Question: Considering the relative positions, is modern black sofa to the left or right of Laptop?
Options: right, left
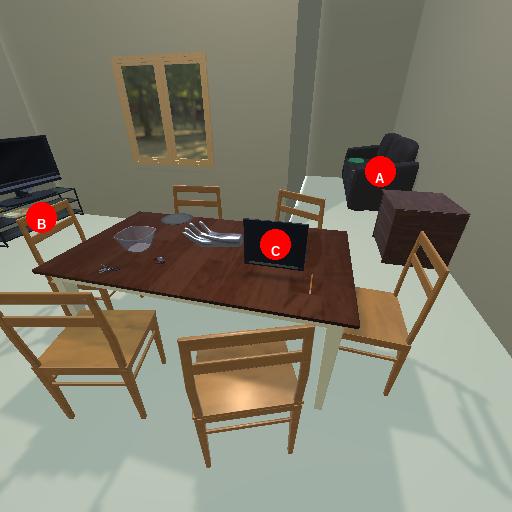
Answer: right